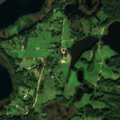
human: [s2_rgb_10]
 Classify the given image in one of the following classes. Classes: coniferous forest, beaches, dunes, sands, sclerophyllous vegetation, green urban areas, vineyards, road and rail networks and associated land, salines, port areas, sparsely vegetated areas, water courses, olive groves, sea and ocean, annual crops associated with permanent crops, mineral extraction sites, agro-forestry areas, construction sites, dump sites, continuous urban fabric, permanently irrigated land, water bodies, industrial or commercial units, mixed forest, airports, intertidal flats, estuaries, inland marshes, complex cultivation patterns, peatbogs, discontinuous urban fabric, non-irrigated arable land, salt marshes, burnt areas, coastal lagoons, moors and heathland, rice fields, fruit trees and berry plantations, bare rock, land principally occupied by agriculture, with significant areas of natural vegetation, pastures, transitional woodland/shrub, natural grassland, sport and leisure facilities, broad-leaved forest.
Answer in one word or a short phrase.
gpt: land principally occupied by agriculture, with significant areas of natural vegetation, broad-leaved forest, mixed forest, water bodies